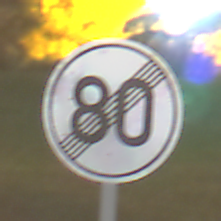
Verkehrszeichen: EndeGeschwindigkeit80
Umgebung: Outdoor, Suburban
Tageszeit: Night
Wetter: Clear
Licht: Artificial
Jahreszeit: NotSpecified
Kontrast: MediumContrast